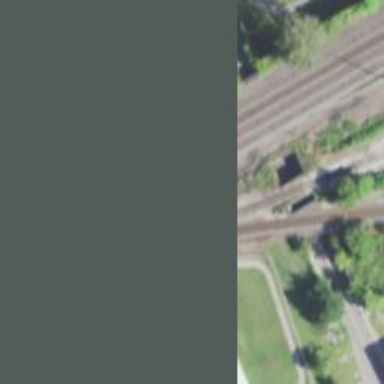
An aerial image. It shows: Railway siding with rails.